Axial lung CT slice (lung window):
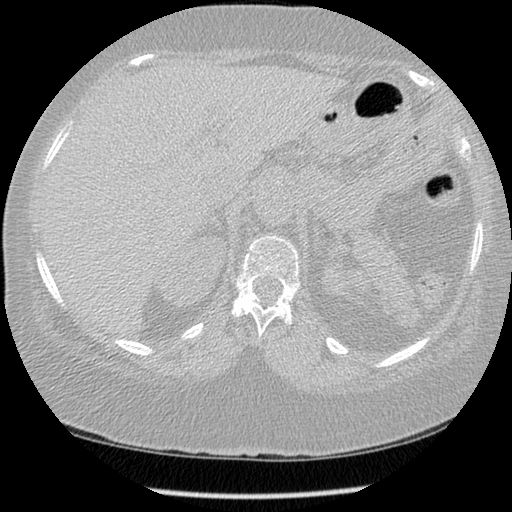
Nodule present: no